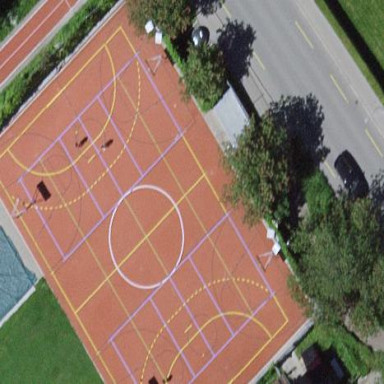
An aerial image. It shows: Basketball court on leisure land pitch.